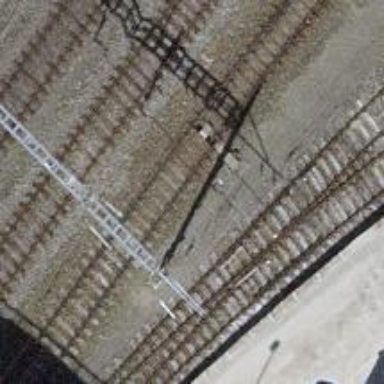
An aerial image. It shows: Railway switch.